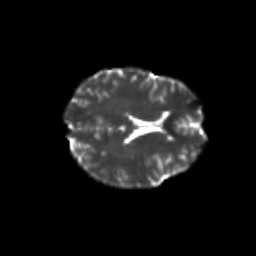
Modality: T2w
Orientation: axial
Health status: healthy
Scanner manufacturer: philips
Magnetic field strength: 3 T
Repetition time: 6.964 s
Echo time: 0.092 s